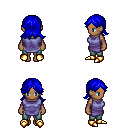
a pixel art fantasy rpg character, female body template, human, dark skin, chain tabard jacket, teal pants, blue loose hair, gold boots, four views (front, back, left, right), 2x2 character sprite sheet, small pixel art, hard edges, no anti-aliasing